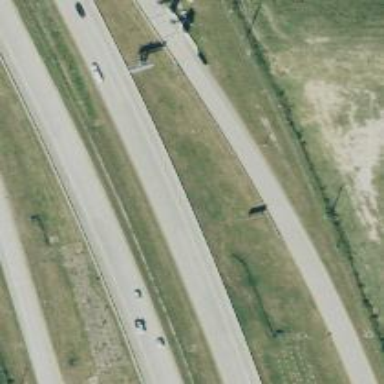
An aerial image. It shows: View of motorway.